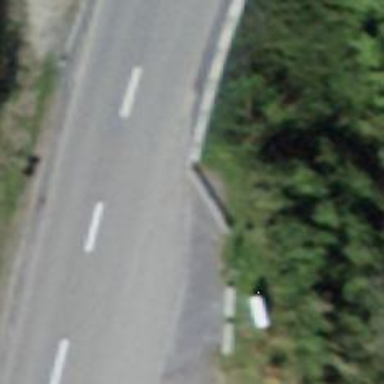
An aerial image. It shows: Bus stop with shelter.